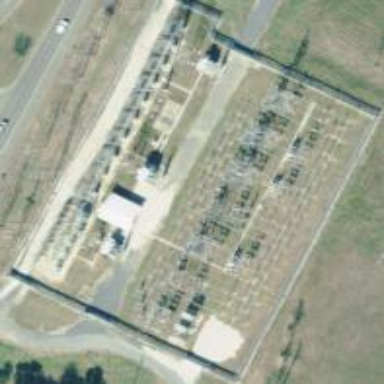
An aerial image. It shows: Distribution level power substation surrounded by fence.